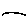
Label: cloud